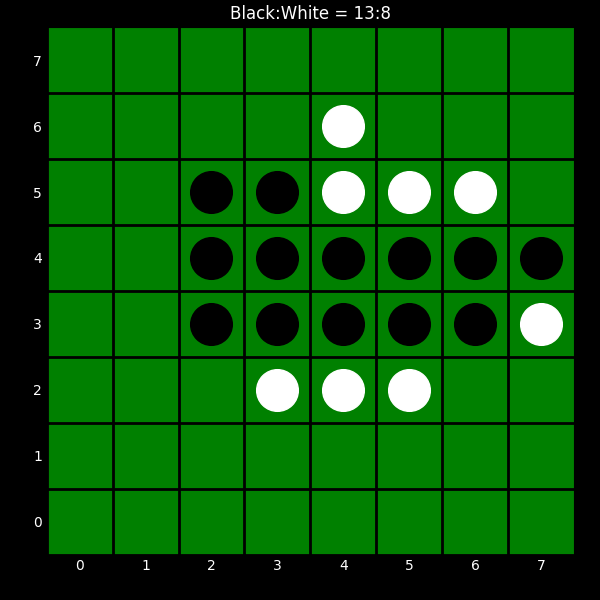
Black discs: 13
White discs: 8